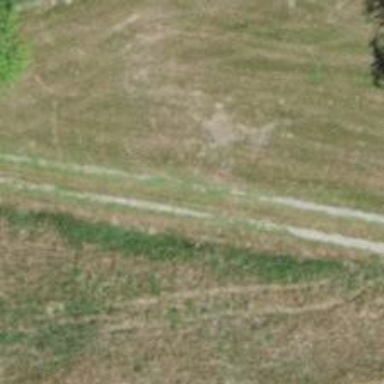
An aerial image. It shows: Grass track with grade5 track type.